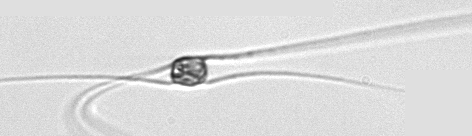
Label: Chaetoceros_danicus